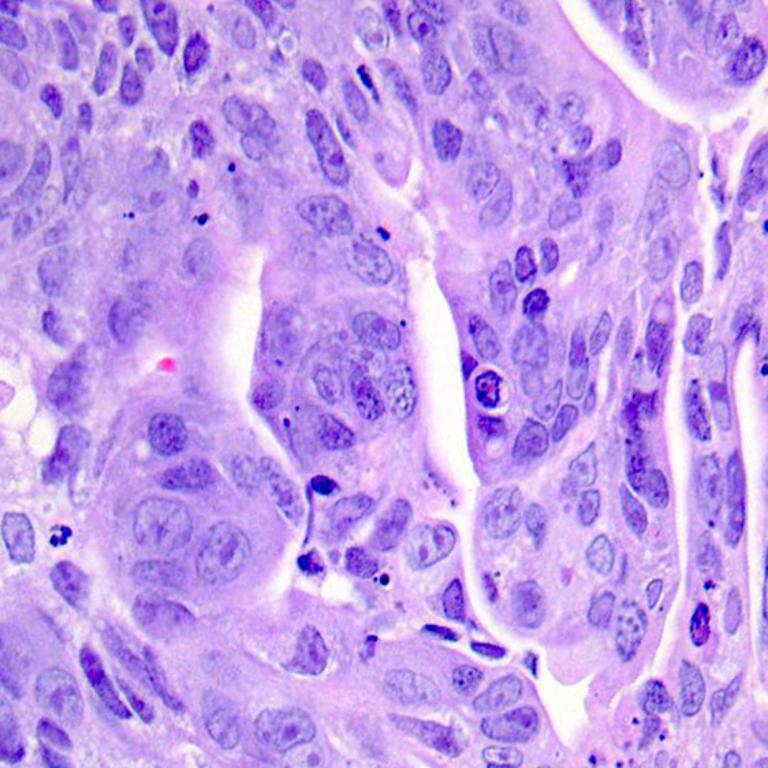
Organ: colon
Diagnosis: adenocarcinomas